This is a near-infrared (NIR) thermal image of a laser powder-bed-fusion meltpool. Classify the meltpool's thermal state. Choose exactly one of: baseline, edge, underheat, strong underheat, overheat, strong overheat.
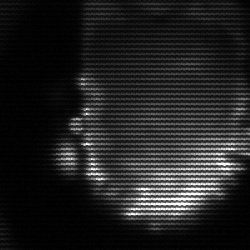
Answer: baseline